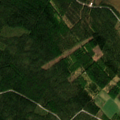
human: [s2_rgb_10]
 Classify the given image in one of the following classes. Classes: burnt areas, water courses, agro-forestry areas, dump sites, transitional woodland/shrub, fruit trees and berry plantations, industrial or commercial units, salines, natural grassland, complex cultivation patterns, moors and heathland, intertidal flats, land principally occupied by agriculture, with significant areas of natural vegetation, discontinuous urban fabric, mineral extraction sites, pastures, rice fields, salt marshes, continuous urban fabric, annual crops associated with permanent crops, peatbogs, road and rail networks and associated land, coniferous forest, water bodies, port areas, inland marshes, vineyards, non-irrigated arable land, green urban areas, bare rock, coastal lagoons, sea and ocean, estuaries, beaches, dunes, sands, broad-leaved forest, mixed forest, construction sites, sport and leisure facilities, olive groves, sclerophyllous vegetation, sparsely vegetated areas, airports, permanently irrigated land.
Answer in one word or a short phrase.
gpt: coniferous forest, mixed forest, peatbogs